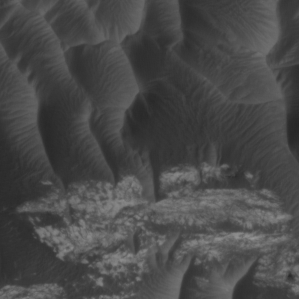
Label: non_frost